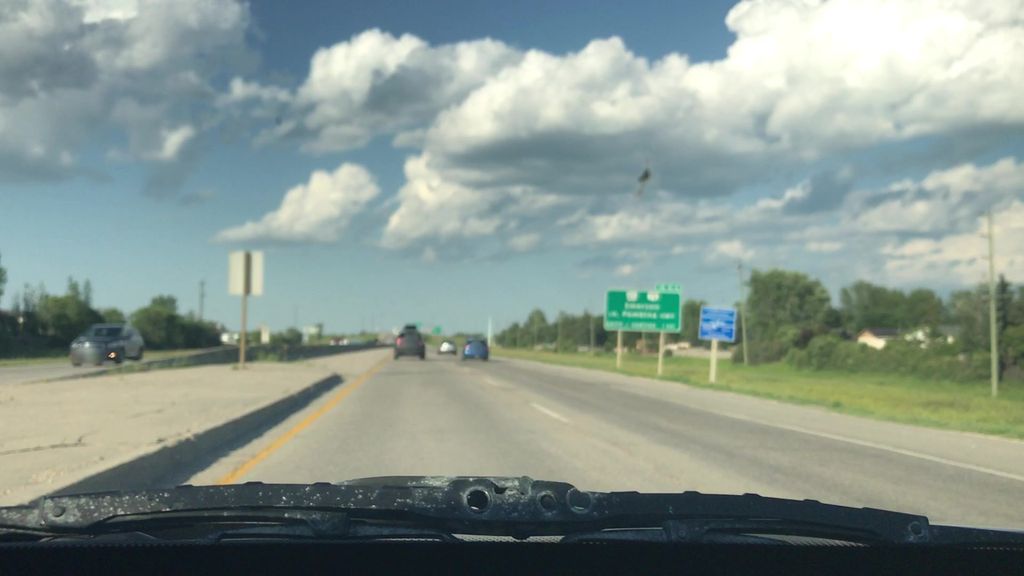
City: winnipeg